【题型】选择题　【知识点】平面几何　【难度】easy
已知：如图, 在 $\triangle ABC$ 中, $AB = AC$, 点 $D$ 在边 $AC$ 上, 如果 $AD = BD = BC$, 那么 $\angle A$ 的大小是( )

A. $42^\circ$ \quad B. $40^\circ$ \quad C. $36^\circ$ \quad D. $30^\circ$
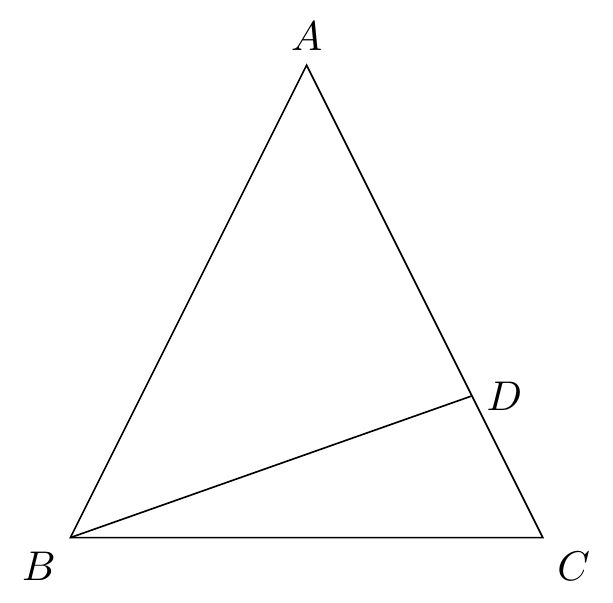
【解答】
解：设 $\angle A = x$,

$\because$ $AD = BD$,

$\therefore$ $\angle A = \angle ABD = x$,

$\because$ $BD = BC$,

$\therefore$ $\angle C = \angle BDC = 2\angle A = 2x$,

$\because$ $AB = AC$,

$\therefore$ $\angle ABC = \angle C = 2x$,

在 $\triangle ABC$ 中, $\angle A + \angle ABC + \angle C = 180^\circ$,

即 $x + 2x + 2x = 180^\circ$,

解得：$x = 36^\circ$, 即 $\angle A = 36^\circ$,

故选 C。